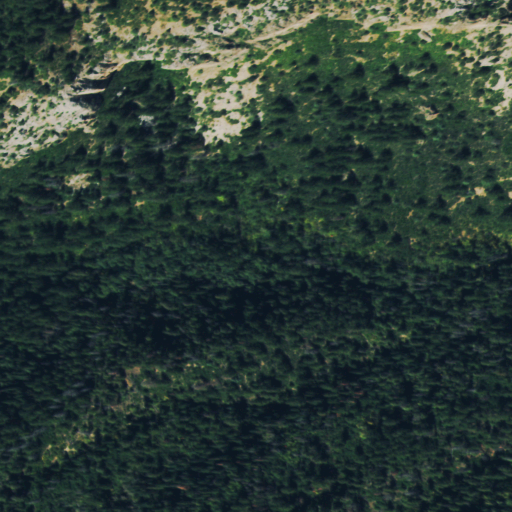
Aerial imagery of depression(s) in Colorado named Calhoun Basin containing deciduous forest, evergreen forest, shrub, and mixed forest